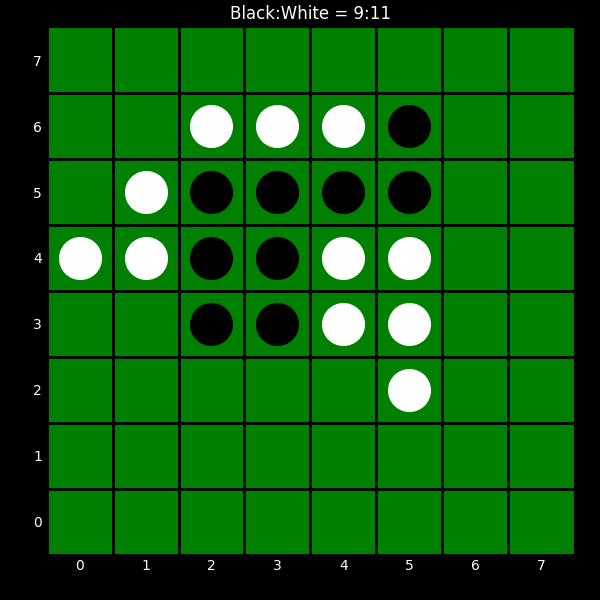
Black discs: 9
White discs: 11